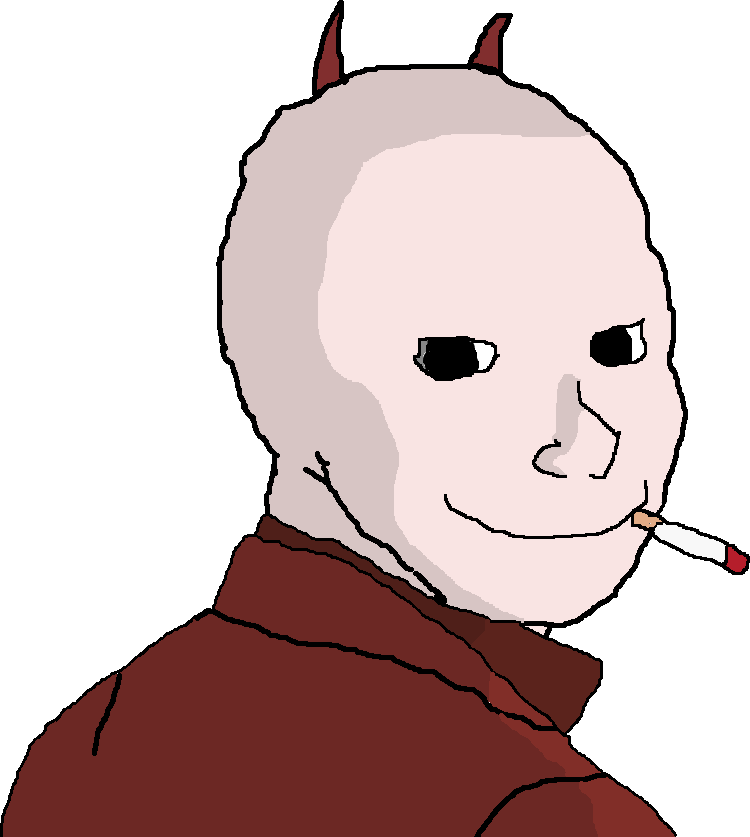
Label: 5_Oomer